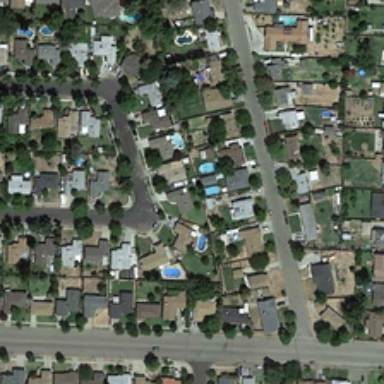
The residential buildings on both sides of the road are neatly arranged .